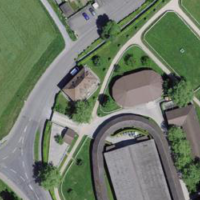
EUNIS habitat code: 53
Species observed at this site:
Sonchus asper
Salvia pratensis